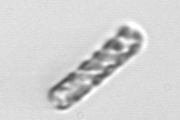
Label: Dactyliosolen_fragilissimus